Question: I was wondering if the hive mind knew of an open source widget (probably a jquery type thing) that behaves like the google plus invite control.
That is, textbox autocomplete, but selected before current choice being typed become their own span in the textbox.
I could do this from scratch but figure I would save some time and see if there was already something like this out there.
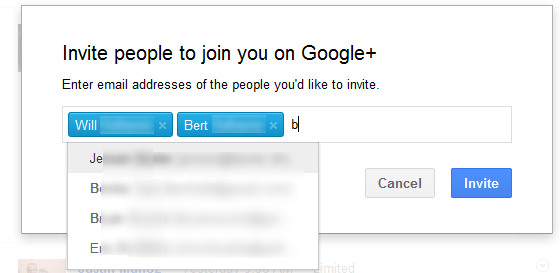
Answer: This <URL> has similar functionality, might be what you're looking for.